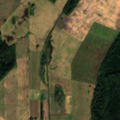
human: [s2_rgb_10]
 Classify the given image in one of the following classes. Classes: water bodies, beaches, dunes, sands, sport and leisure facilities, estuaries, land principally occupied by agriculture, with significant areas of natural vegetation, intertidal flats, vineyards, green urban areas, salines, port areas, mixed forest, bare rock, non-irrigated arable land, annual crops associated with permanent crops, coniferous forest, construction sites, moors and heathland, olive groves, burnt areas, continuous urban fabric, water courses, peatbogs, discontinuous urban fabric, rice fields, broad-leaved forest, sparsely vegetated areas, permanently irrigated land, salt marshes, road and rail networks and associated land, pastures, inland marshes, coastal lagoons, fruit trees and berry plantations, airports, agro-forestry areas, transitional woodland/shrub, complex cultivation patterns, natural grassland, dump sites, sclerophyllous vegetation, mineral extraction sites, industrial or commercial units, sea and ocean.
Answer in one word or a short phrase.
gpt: non-irrigated arable land, mixed forest, transitional woodland/shrub